Question: I draw two plot_wireframe in a single figure. I am new to matplotlib.. I read the tutorial but still have some problems.
(1) How can I change the color of lines and add legend in the figure?
'''
fig = plt.figure()
ax = fig.add_subplot(111,projection='3d')
ax.plot_wireframe(x,y,z1)
ax.legend("View window") # not correct.
ax.plot_wireframe(x,y,z2)
ax.legend("High window")
plt.show()
'''
(2) Another problem is that if I rotate the figure using mouse (in Win 7), it seems not updated until I resize the window.

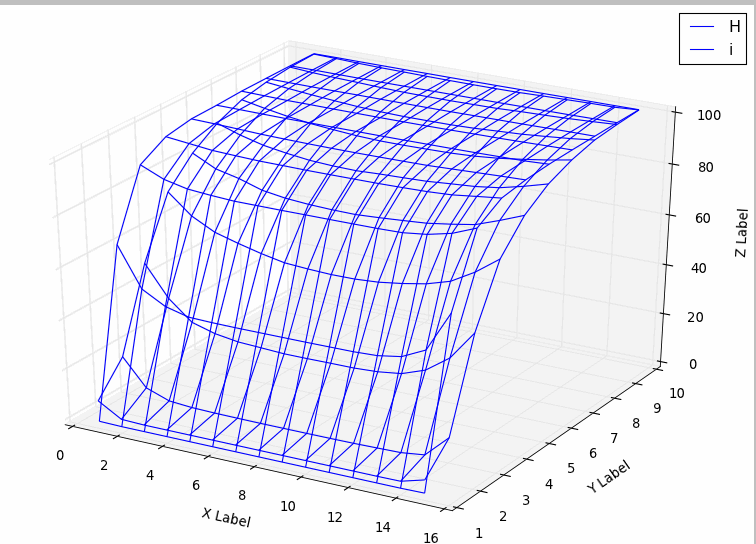
Answer: To set the colour or adjust the legend label, set this directly in the plotting call:
'''
fig = plt.figure()
ax = fig.add_subplot(111,projection='3d')
ax.plot_wireframe(x,y,z1, color='r', label='View window')
ax.plot_wireframe(x,y,z2, color='c', label='High window')
ax.legend() # call this to actually show the legend; but use label above to set the text.
plt.show()
'''
If you read the <URL>, you'll see the dozens of options you can normally include to almost every plotting function in matplotlib, as well as the various linestyles and colours.
I don't know about the updating on rotation with the mouse; that may have to do with the drawing backend that matplotlib uses. If possible, you can try another backend and see if that works (a bit more on <URL>.